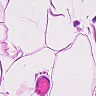
Metastatic tissue present: no